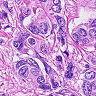
Metastatic tissue present: yes